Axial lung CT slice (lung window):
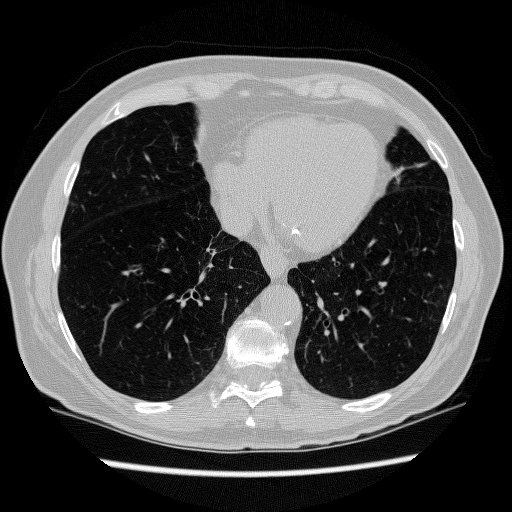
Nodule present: no